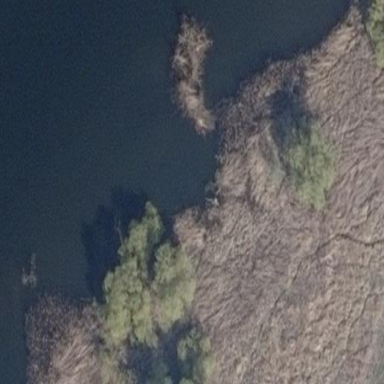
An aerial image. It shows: Reedbed in wetland area.